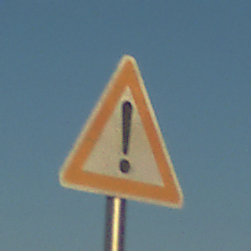
Verkehrszeichen: Gefahrenstelle
Umgebung: Outdoor, Beach
Tageszeit: SunriseSunset
Wetter: Clear
Licht: Natural
Jahreszeit: NotSpecified
Kontrast: HighContrast